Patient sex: F
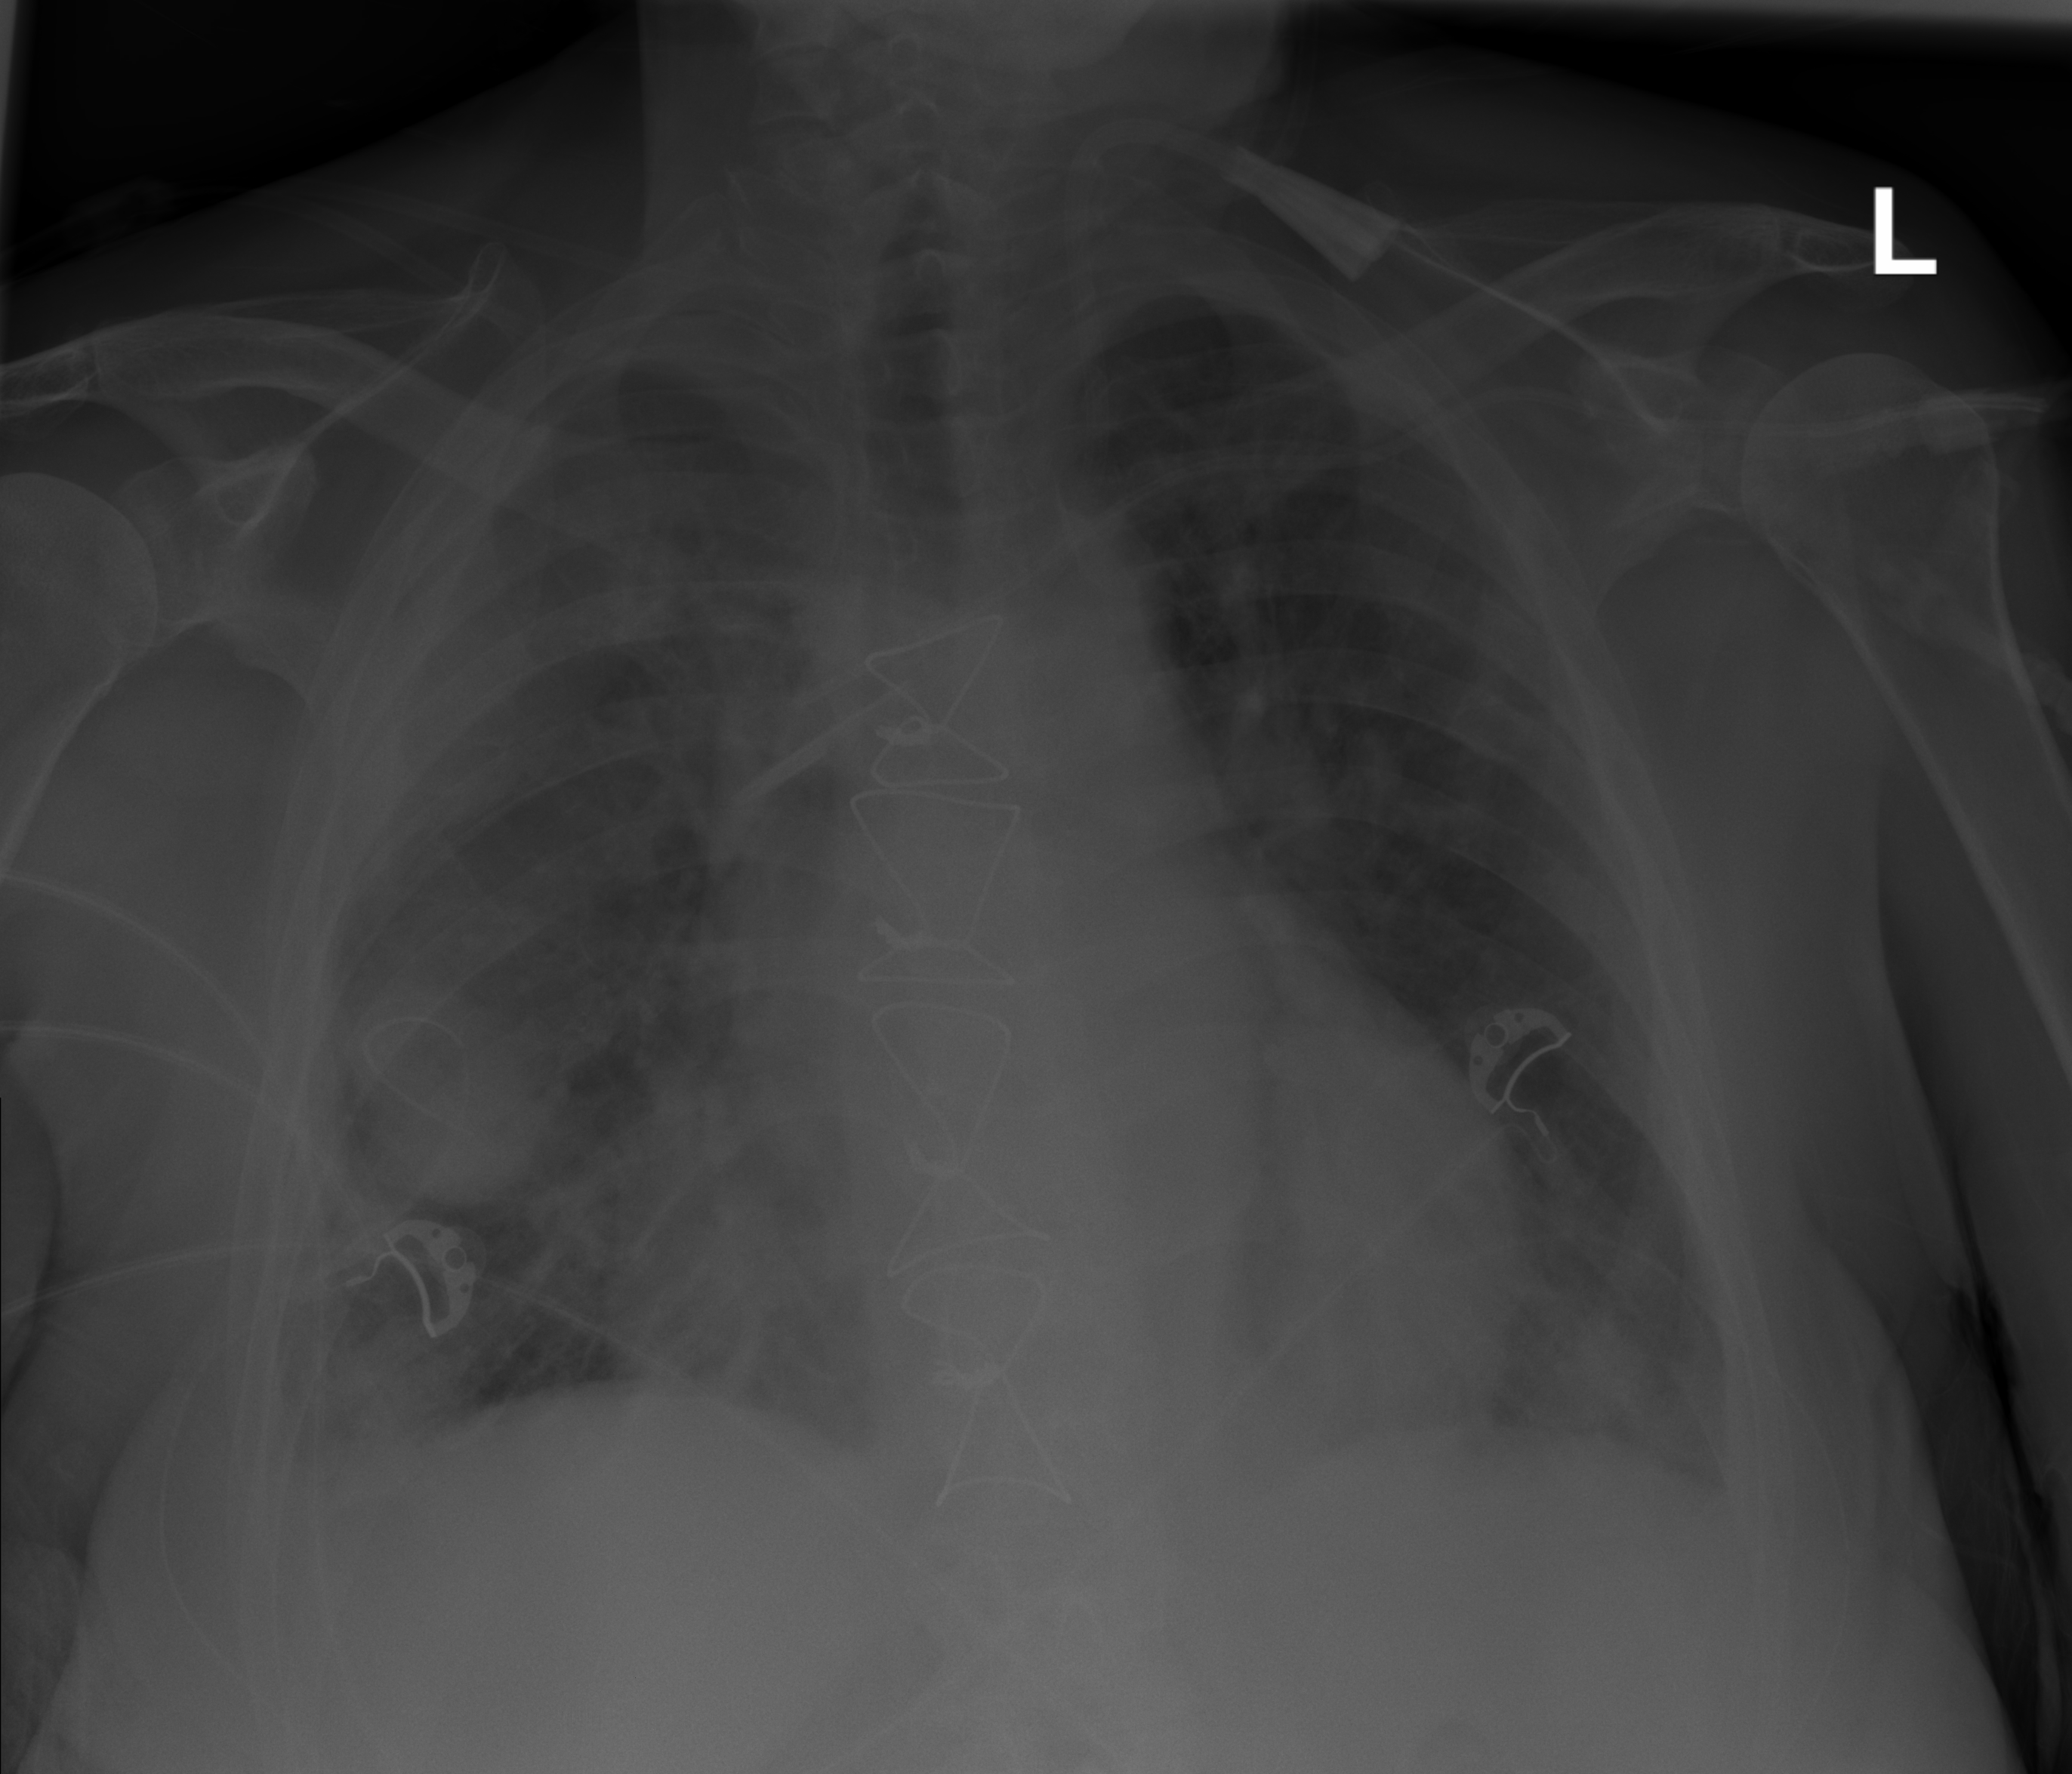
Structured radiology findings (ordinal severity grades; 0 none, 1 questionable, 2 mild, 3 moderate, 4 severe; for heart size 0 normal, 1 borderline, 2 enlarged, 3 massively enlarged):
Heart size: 0
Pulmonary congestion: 2
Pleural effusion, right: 2
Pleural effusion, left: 0
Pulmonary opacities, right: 0
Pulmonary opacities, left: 0
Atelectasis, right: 2
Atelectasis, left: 2